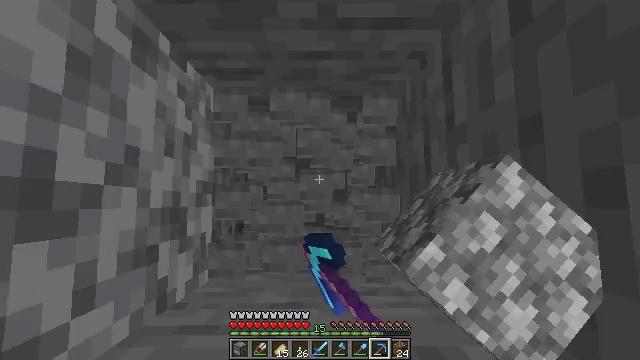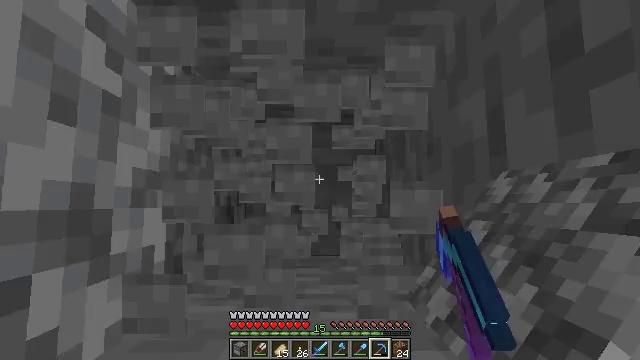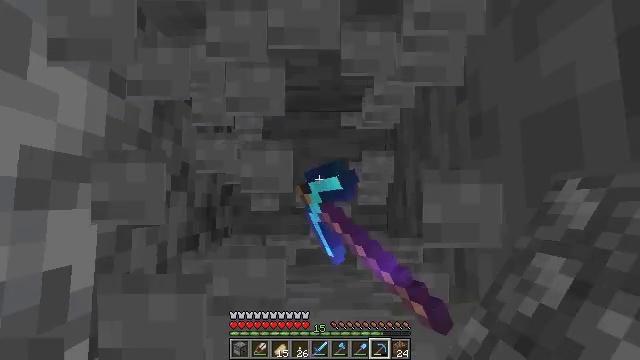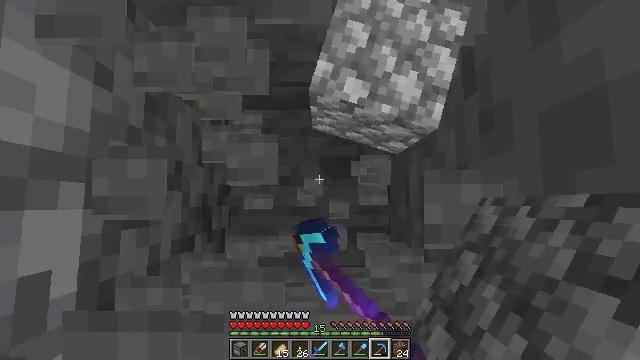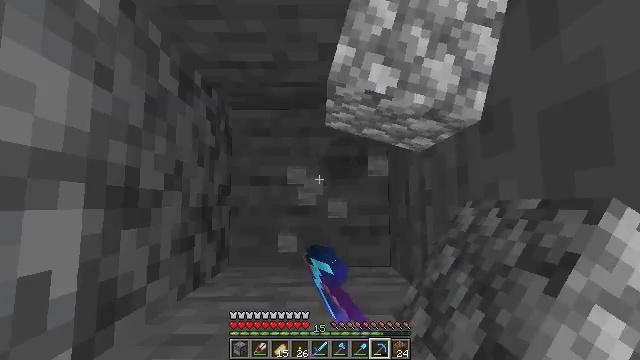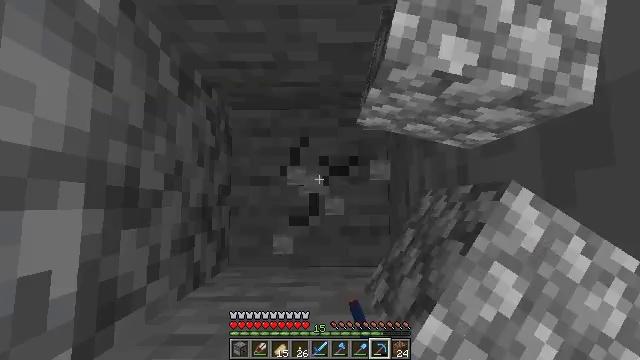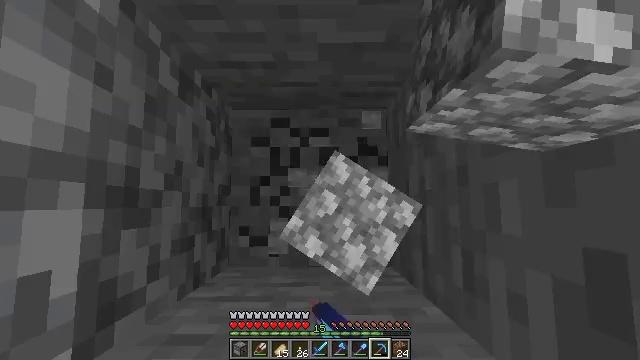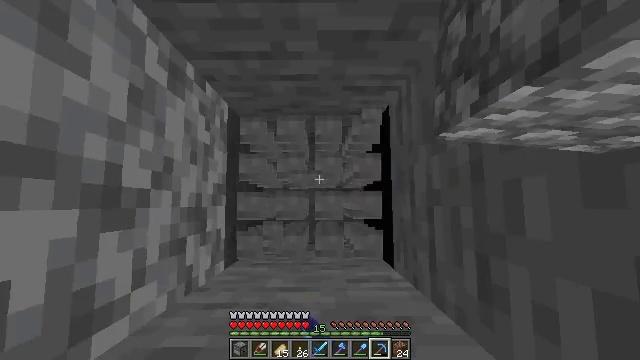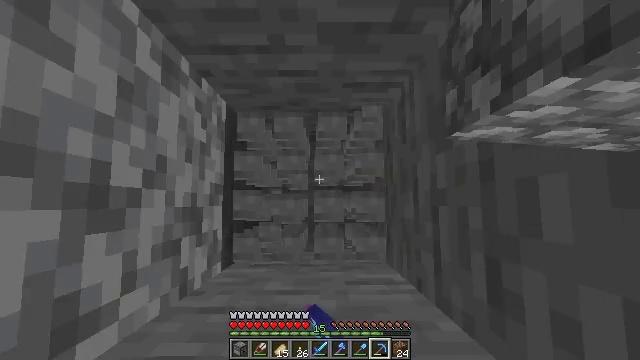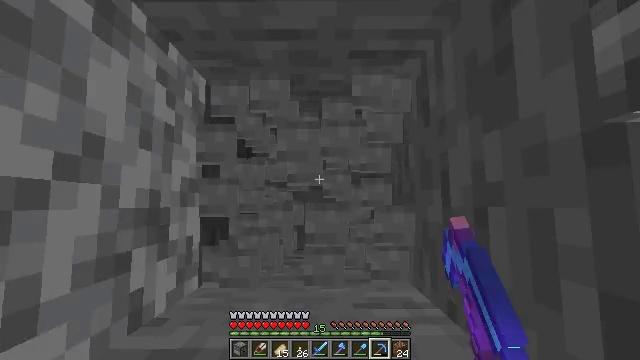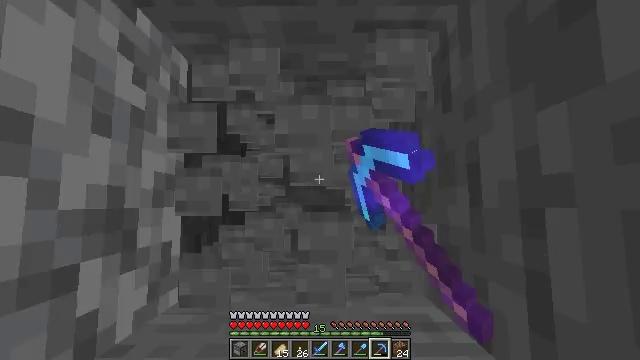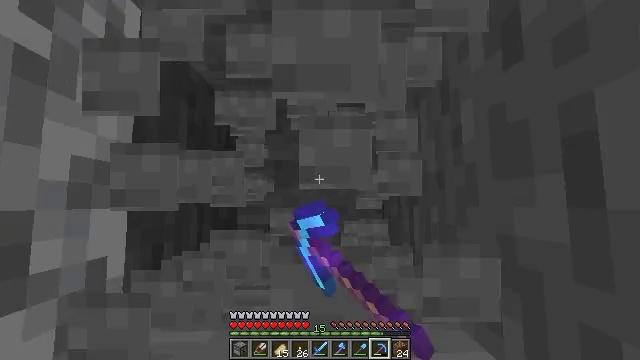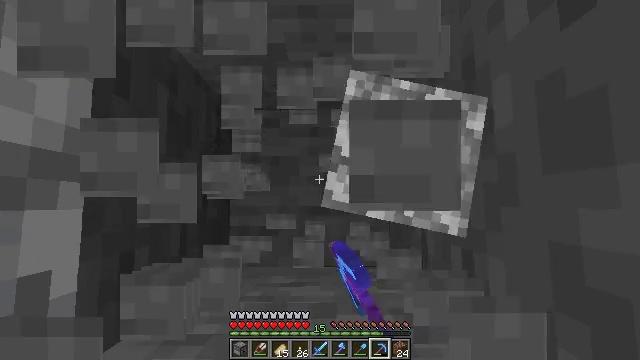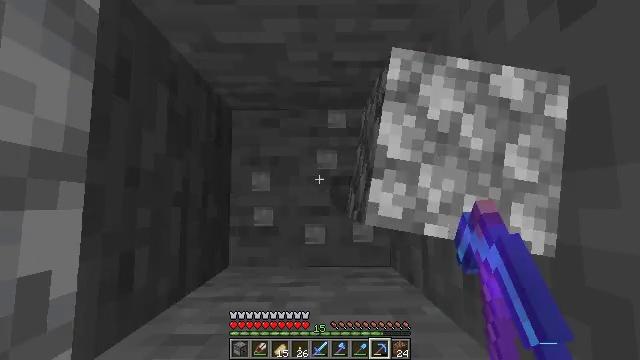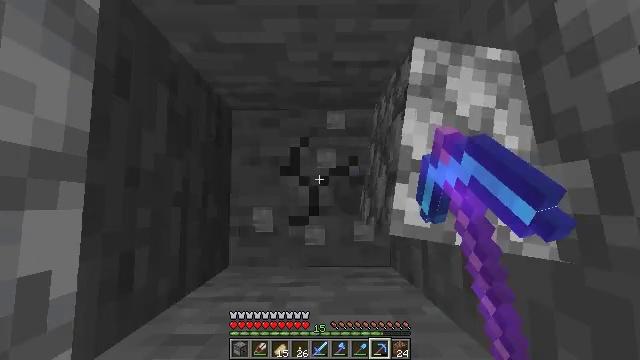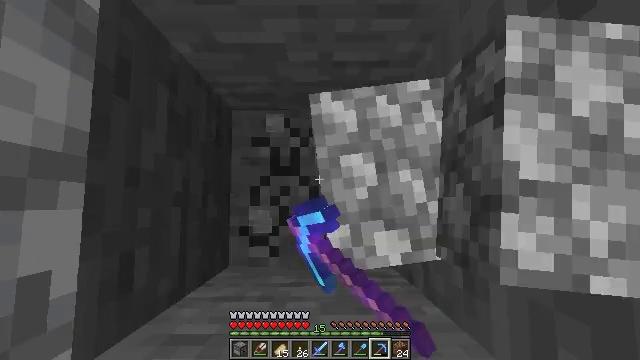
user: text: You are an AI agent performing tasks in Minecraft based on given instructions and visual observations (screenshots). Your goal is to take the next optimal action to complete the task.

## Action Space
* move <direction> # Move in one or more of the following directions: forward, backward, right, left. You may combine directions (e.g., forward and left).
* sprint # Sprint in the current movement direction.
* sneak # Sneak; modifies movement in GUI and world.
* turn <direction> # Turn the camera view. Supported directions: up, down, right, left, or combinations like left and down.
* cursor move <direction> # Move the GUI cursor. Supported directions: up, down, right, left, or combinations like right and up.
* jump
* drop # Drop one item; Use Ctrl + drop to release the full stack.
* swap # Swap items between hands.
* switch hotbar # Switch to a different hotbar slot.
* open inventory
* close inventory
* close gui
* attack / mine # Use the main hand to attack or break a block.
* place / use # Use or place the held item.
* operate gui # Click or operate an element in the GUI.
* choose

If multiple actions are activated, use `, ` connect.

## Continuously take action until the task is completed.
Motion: motion action
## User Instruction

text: Dig up the stone with a tool.
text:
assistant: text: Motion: attack / mine
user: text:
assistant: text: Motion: attack / mine
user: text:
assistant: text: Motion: attack / mine
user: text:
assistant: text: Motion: attack / mine
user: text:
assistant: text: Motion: attack / mine
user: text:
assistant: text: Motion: attack / mine
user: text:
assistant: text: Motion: attack / mine
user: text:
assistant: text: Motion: attack / mine
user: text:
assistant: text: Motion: attack / mine
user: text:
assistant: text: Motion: attack / mine
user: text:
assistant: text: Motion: attack / mine
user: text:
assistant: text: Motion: attack / mine
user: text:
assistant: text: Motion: attack / mine
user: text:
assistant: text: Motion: attack / mine
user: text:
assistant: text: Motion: attack / mine
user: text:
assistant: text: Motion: attack / mine
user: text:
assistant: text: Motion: attack / mine
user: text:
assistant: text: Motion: attack / mine
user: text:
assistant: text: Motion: attack / mine
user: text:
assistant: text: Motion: attack / mine
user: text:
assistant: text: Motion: attack / mine
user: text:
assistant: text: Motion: attack / mine
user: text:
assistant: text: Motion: attack / mine
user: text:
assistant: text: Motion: attack / mine
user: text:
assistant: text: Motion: attack / mine
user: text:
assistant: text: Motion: attack / mine
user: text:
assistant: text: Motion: attack / mine
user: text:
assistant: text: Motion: attack / mine
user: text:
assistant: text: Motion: attack / mine
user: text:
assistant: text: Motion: attack / mine